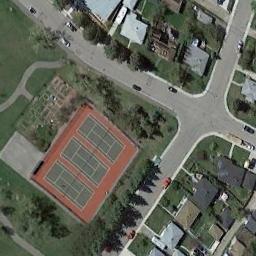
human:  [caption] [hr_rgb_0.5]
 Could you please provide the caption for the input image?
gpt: There are many buildings of different shapes beside the tennis courts .

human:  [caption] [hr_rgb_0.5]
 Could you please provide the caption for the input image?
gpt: There is a road distance between the tennis court on the lawn and the residential area .

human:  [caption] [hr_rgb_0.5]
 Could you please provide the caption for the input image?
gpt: The tennis court is on the grass next to some buildings and trees .

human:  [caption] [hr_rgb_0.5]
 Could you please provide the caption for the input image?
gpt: There were several felled trees near the tennis court .

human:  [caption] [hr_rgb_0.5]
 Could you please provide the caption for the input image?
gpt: There are some buildings and green lawns near the tennis court .